Question: Today is my first question on stack overflow, thanks all for answers (My english is bad sorry).
Actually I work in program with it show me amicable number the 0 of 10000.
Program repeat numbers I don't understand why dont work good.
Picture:
284 AND 220 220 AND 284 How to delete repeat numbers?

Example of Amicable Numbers:
Divisors of 220 are 1, 2, 4, 5, 10, 11, 20, 22, 44, 55 and 110: The sum of which is 284. And the sum of the divisors of 284 (1, 2, 4, 71 and 142) equals 220.
My code is:
'''
class Program
{
static int SumaDivisors(int nombre)
{
int suma;
suma = 0;
for (int contador = 1; contador < nombre; contador++)
{
if (nombre % contador == 0)
{
suma = suma + contador;
}
}
return suma;
}
static void Main(string[] args)
{
Console.WriteLine("Busca els nombres amics entre 0 i 10000");
int numero, suma1, suma2;
for (numero = 1; numero < 10000; numero++)
{
suma1 = SumaDivisors(numero);
suma2 = SumaDivisors(suma1);
if (suma1 != numero && suma2 == numero)
{
Console.WriteLine("Els nombre {0} i {1} son nombres amics", suma1, suma2);
}
}
Console.ReadKey();
}
}
'''
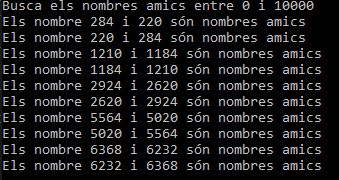
Answer: Consider this case: 'numero = 220', then 'suma1 = 284' and so 'suma2 = 220'. Then consider 'numero = 284', then 'suma1 = 220' and so 'suma2 = 284', the exact reverse. The same holds for the other pairs.
As for the solution, the simplest check you can do is to only print when 'suma1 <= suma2'.